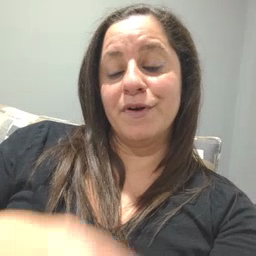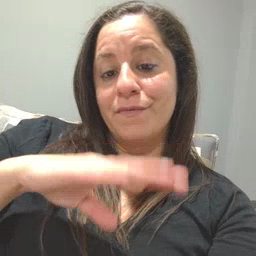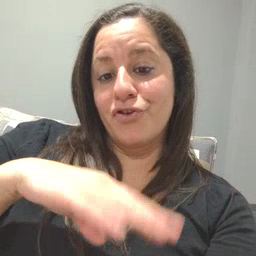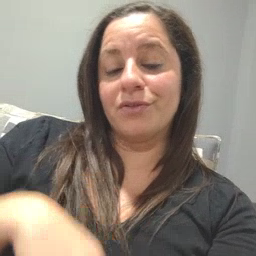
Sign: fall